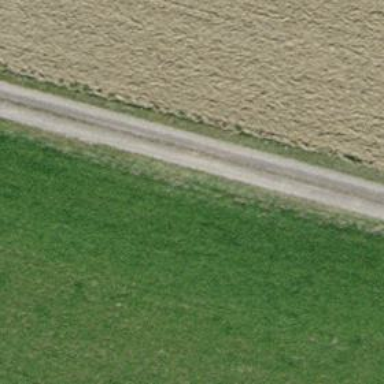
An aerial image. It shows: Grass track with grade3 track type.